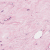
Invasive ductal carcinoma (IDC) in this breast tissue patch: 0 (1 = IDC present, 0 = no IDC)